Question: My goal is
1. add gradient for my view (done)
2. add drop shadow for the bottom edge of my view ( issue at here )
What I am doing is :
'''
- (void)drawRect:(CGRect)rect {
CGContextRef context = UIGraphicsGetCurrentContext();
UIColor *whiteColor = [UIColor colorWithRed:1.0 green:1.0 blue:1.0 alpha:1.0];
UIColor *lightGrayColor = [UIColor colorWithRed:230.0/255.0 green:230.0/255.0 blue:230.0/255.0 alpha:1.0];
CGRect paperRect = self.bounds;
// Fill with gradient
[self drawLinearGradient:context for:paperRect start:whiteColor.CGColor end:lightGrayColor.CGColor];
CGContextSetStrokeColorWithColor(context, [UIColor lightGrayColor].CGColor);
CGContextSetLineWidth(context, .9);
CGContextStrokeRect(context, paperRect);
// Add shadow
CGContextSetShadowWithColor(context, CGSizeMake(0, self.frame.size.height), 9.0, [UIColor blueColor].CGColor);
}
-(void)drawLinearGradient:(CGContextRef)context for:(CGRect)rect start:(CGColorRef)startColor end:(CGColorRef)endColor {
CGColorSpaceRef colorSpace = CGColorSpaceCreateDeviceRGB();
CGFloat locations[] = { 0.0, 1.0 };
NSArray *colors = [NSArray arrayWithObjects:(__bridge id)startColor, (__bridge id)endColor, nil];
CGGradientRef gradient = CGGradientCreateWithColors(colorSpace, (__bridge CFArrayRef) colors, locations);
CGPoint startPoint = CGPointMake(CGRectGetMidX(rect), CGRectGetMinY(rect));
CGPoint endPoint = CGPointMake(CGRectGetMidX(rect), CGRectGetMaxY(rect));
CGContextSaveGState(context);
CGContextAddRect(context, rect);
CGContextClip(context);
CGContextDrawLinearGradient(context, gradient, startPoint, endPoint, 0);
CGContextRestoreGState(context);
CGGradientRelease(gradient);
CGColorSpaceRelease(colorSpace);
}
'''
However, what I am getting is the picture below without shadow at all
Am I on the right track but missing something in the middle ? Please help if you have any ideas..

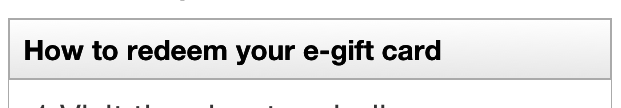
Answer: You need to set the shadow properties drawing whatever it is that's supposed to have the shadow. Put your call to 'CGContextSetShadowWithColor' before the call to 'CGContextStrokeRect'.
Also, the offset should probably not be as large as you're making it. The shadow offset controls how much the shadow is offset from the pixels that were drawn with that shadow, so unless you want the shadow to actually start very far away from your rect you probably want an offset of just a pixel or so, like 'CGSizeMake(0.0, 1.0)'.